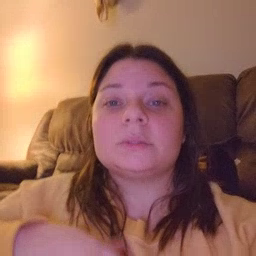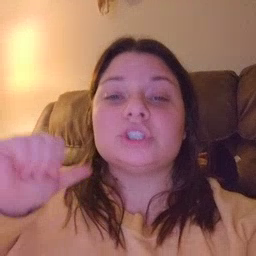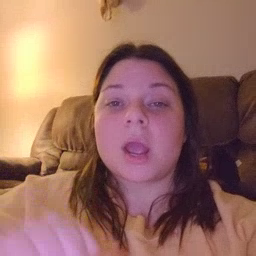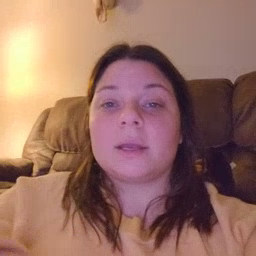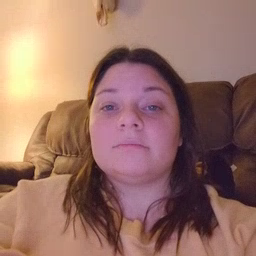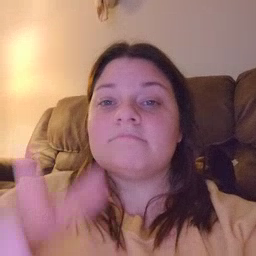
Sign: jacket